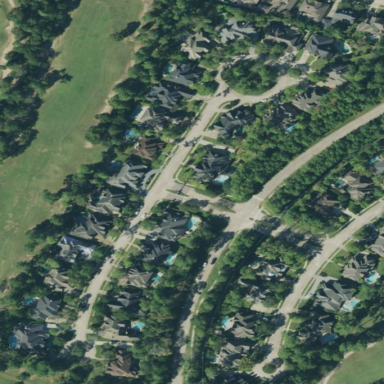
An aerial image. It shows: Residential area within neighborhood.